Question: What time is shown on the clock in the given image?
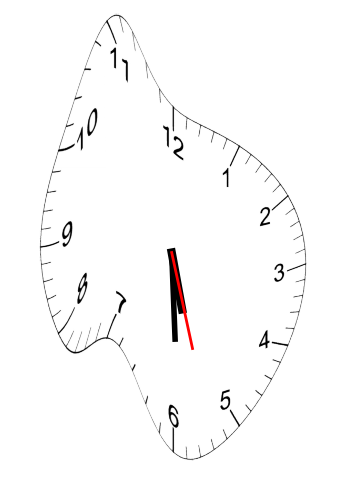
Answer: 05:29:27